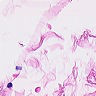
Metastatic tissue present: no